Question: The 'QTableView' is controlled by 'QAbstractTableModel'. It is the model that populates its content. And it is the model that modifies 'self.items' variable by writing to it as a result of the user double-clicking one of the 'QTableView''s items and then entering a new value.
The button at the bottom of my dialog box is initially disabled. I want this button to get enabled as soon as the user enters a new value (by double-clicking any one of 'QTableView''s items and typing a string or a number).
Essentially I want the model to control the button's state. How can I achieve it?

'''
from PyQt4.QtCore import *
from PyQt4.QtGui import *
import sys, os
class Model(QAbstractTableModel):
def __init__(self, parent=None, *args):
QAbstractTableModel.__init__(self, parent, *args)
self.items =[
['Row0_Column0','Row0_Column1','Row0_Column2'],
['Row1_Column0','Row1_Column1','Row1_Column2'],
['Row2_Column0','Row2_Column1','Row2_Column2']
]
def flags(self, index):
return Qt.ItemIsEnabled | Qt.ItemIsSelectable | Qt.ItemIsEditable
def rowCount(self, parent):
return len(self.items)
def columnCount(self, parent):
return 3
def data(self, index, role):
if not index.isValid(): return QVariant()
row=index.row()
column=index.column()
if row>len(self.items): return QVariant()
if column>len(self.items[row]): return QVariant()
if role == Qt.EditRole:
return QVariant(self.items[row][column])
if role == Qt.DisplayRole:
return QVariant(self.items[row][column])
return QVariant()
def setData(self, index, value, role=Qt.EditRole):
if index.isValid():
if role == Qt.EditRole:
row = index.row()
column=index.column()
if row>len(self.items) or column>len(self.items[row]):
return False
else:
self.items[row][column]=value
return True
return False
class MyWindow(QWidget):
def __init__(self, *args):
QWidget.__init__(self, *args)
tablemodel=Model(self)
tableview=QTableView(self)
tableview.setModel(tablemodel)
layout=QVBoxLayout(self)
layout.addWidget(tableview)
self.button=QPushButton('Push Me')
self.button.setDisabled(True)
layout.addWidget(self.button)
self.setLayout(layout)
if __name__ == "__main__":
app = QApplication(sys.argv)
w = MyWindow()
w.show()
sys.exit(app.exec_())
'''
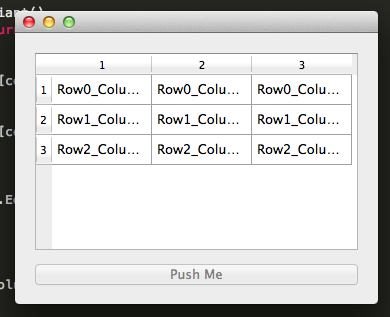
Answer: The comment by <URL> is already a good starting point, but in your custom model you also have to emit a dataChanged signal in the setData method in order for it to work.
Then you could also define your own custom signals and emit them and connect for them. However, here is your example with the dataChanged signal of QAbstractItemModel:
'''
from PySide import QtGui, QtCore
class Model(QtCore.QAbstractTableModel):
def __init__(self, parent=None, *args):
QtCore.QAbstractTableModel.__init__(self, parent, *args)
self.items =[
['Row0_Column0','Row0_Column1','Row0_Column2'],
['Row1_Column0','Row1_Column1','Row1_Column2'],
['Row2_Column0','Row2_Column1','Row2_Column2']
]
def flags(self, index):
return QtCore.Qt.ItemIsEnabled | QtCore.Qt.ItemIsSelectable | QtCore.Qt.ItemIsEditable
def rowCount(self, parent):
return len(self.items)
def columnCount(self, parent):
return 3
def data(self, index, role):
if not index.isValid():
return None
row=index.row()
column=index.column()
if row > len(self.items):
return None
if column > len(self.items[row]):
return None
if role == QtCore.Qt.EditRole:
return self.items[row][column]
if role == QtCore.Qt.DisplayRole:
return self.items[row][column]
return None
def setData(self, index, value, role=QtCore.Qt.EditRole):
if index.isValid():
if role == QtCore.Qt.EditRole:
row = index.row()
column = index.column()
if row > len(self.items) or column > len(self.items[row]):
return False
else:
self.items[row][column] = value
self.dataChanged.emit(index, index) # emit the signal
return True
return False
class MyWindow(QtGui.QWidget):
def __init__(self, *args):
QtGui.QWidget.__init__(self, *args)
tablemodel = Model(self)
tablemodel.dataChanged.connect(self.data_changed) # connect dataChanged signal
tableview = QtGui.QTableView(self)
tableview.setModel(tablemodel)
layout = QtGui.QVBoxLayout(self)
layout.addWidget(tableview)
self.button = QtGui.QPushButton('Push Me')
self.button.setDisabled(True) # initially disabled
layout.addWidget(self.button)
self.setLayout(layout)
def data_changed(self, topleft_index, bottom_right_index):
# just enable the button
self.button.setEnabled(True)
app = QtGui.QApplication([])
w = MyWindow()
w.show()
app.exec_()
'''
The commented lines are the important ones.